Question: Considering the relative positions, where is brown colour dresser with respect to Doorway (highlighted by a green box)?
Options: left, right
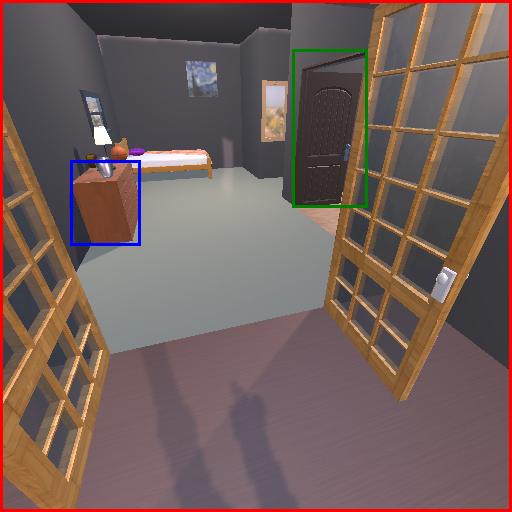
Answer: left